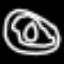
Label: donut